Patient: sex F, age 75
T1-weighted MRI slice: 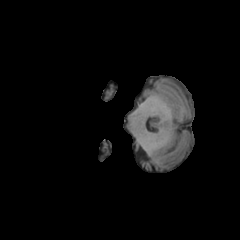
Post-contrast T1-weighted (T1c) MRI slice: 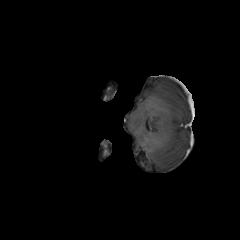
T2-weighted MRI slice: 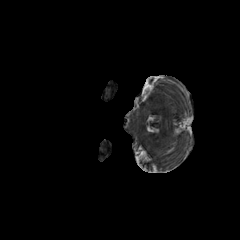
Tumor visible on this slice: no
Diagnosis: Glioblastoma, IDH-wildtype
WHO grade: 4